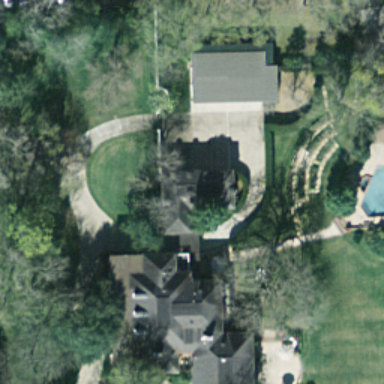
A villa with grey roofs is surrounded by lush plants in the sparse residential area .